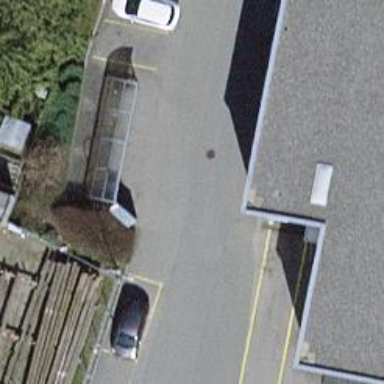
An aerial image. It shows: Asphalt parking aisle road for service vehicles.